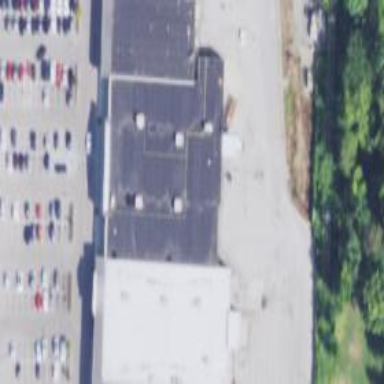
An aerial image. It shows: Retail building.